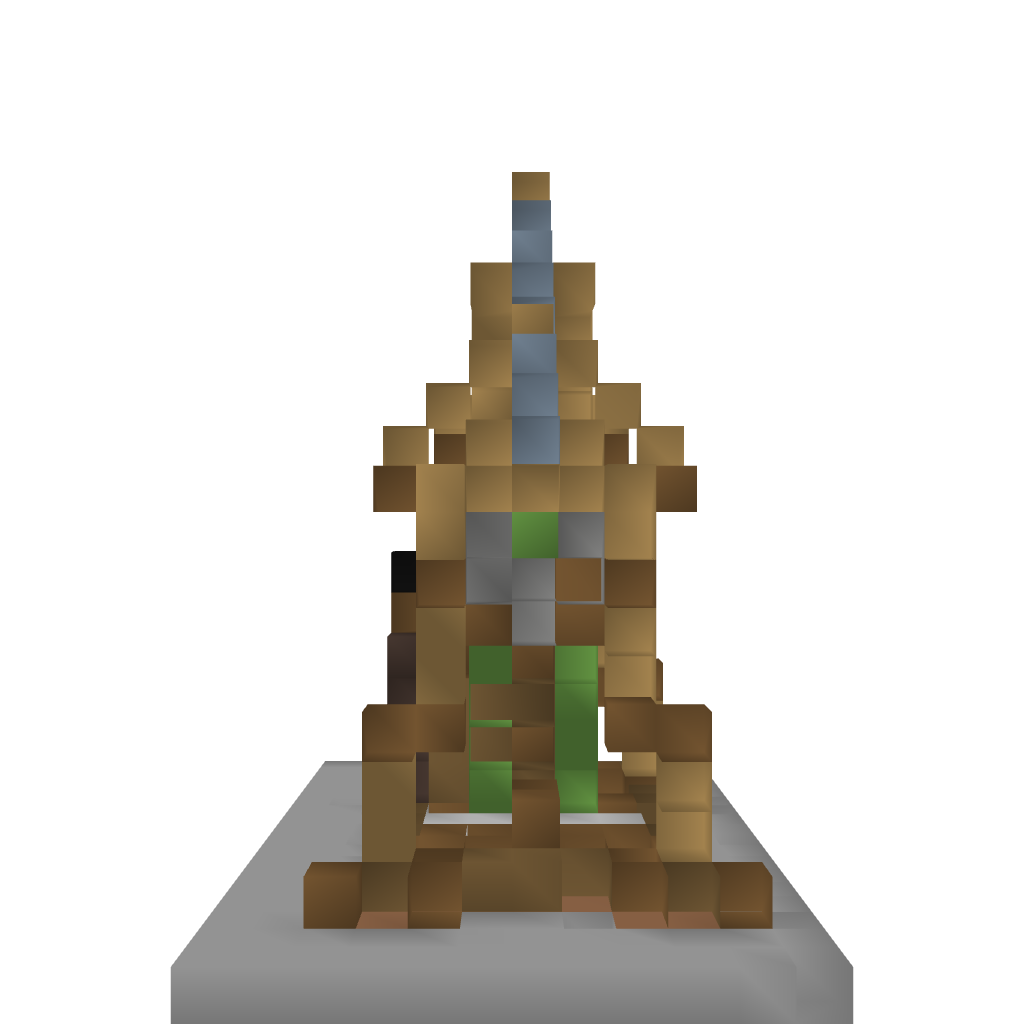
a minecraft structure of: Medieval Trebuchet v1.0